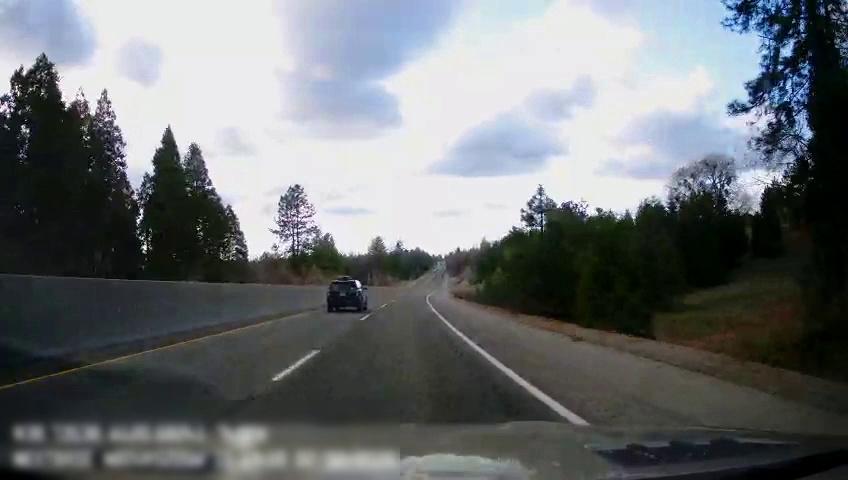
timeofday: Day
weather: Cloudy
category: Drivable Space
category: Vehicles | SUV
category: Lanes | Alternate Lane
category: Lanes | Current Lane
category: Lanes | Current Lane